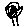
Label: tree